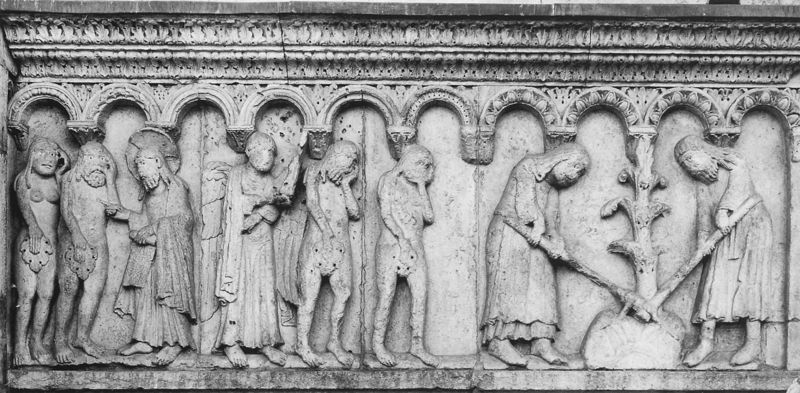
Titel: Dom S. Gimignano, Modena
Standort: Modena, Dom S. Gimignano (EU - I - Emilia-Romagna)
Schlagwörter: baum, gott, mann, nackt, weiß, frauen, menschen, frau, grau, männer, schwarz, augen, kleidung, stein, haare, pflanzen, arbeit, engel, skulptur, relief, füße, bogen, figuren, rundbogen, angst, floral, ornamente, nackte, bögen, adam, barfuss, eva, paradies, schwarzweiß, furcht, arkaden, kapitelle, fries, verzweiflung, ackerbau, wächter, prozession, heilig, auszug, vertreibung, genesis, hacke, acht, feigenblätter, michael, feigenblatt, gottvater, nakct, vertreibung aus dem paradies, harte arbeit